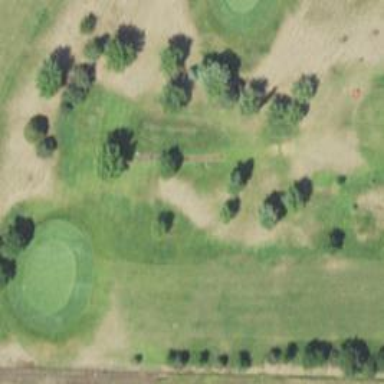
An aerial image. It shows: Golf tee.